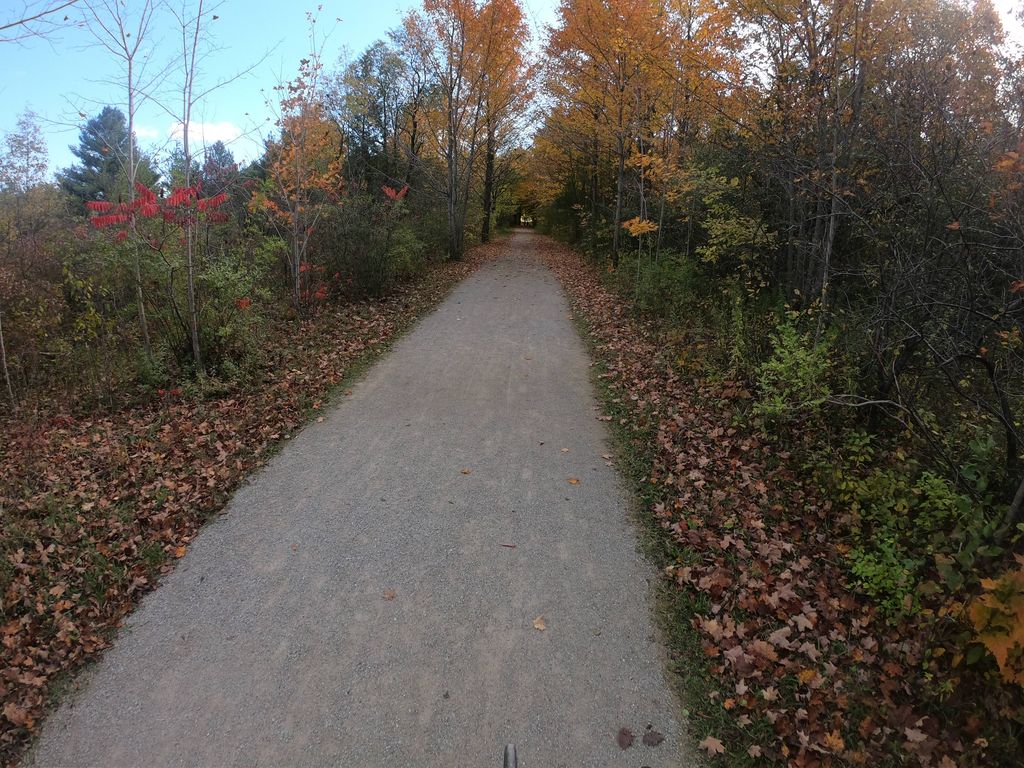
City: kitchener-waterloo